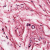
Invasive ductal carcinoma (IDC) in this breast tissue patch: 0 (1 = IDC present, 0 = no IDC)